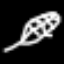
Label: leaf